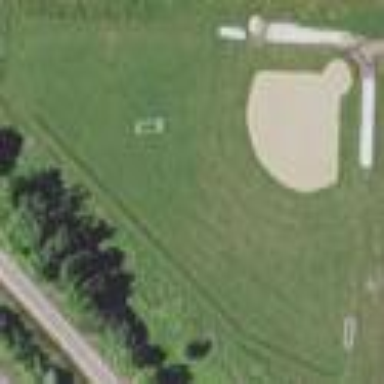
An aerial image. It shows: Baseball pitch for leisure land activities.